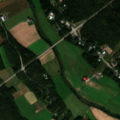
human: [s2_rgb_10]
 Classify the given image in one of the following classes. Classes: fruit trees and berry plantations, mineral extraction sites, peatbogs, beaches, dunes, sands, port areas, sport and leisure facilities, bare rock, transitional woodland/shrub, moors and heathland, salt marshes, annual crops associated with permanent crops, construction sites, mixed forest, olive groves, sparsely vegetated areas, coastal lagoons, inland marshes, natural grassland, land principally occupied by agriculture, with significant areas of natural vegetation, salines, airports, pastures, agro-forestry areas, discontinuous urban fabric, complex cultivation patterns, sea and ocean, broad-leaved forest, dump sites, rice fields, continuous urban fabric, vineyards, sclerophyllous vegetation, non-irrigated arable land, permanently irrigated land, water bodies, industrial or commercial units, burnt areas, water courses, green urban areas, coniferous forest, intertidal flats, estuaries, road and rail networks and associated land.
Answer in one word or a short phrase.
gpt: non-irrigated arable land, land principally occupied by agriculture, with significant areas of natural vegetation, coniferous forest